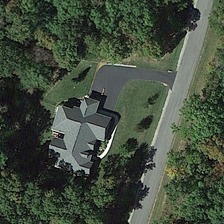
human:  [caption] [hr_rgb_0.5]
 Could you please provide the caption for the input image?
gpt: a building near a road is surrounded by many green trees .

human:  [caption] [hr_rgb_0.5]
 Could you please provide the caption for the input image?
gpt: near the hot spring pool is a house with a black roof .

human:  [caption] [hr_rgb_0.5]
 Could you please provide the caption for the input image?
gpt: a building near a road is surrounded by many green trees .

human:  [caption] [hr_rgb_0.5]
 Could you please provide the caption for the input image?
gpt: the spring pool is surrounded by lush trees and houses .

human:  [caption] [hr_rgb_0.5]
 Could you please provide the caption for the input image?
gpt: the spring pool is surrounded by lush trees and houses .